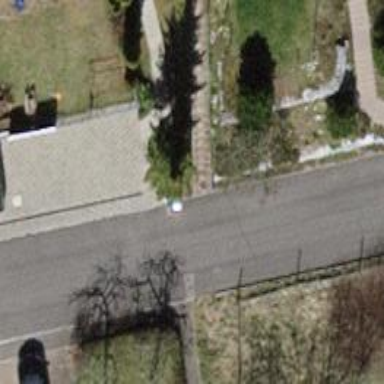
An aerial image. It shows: Raised kerb.